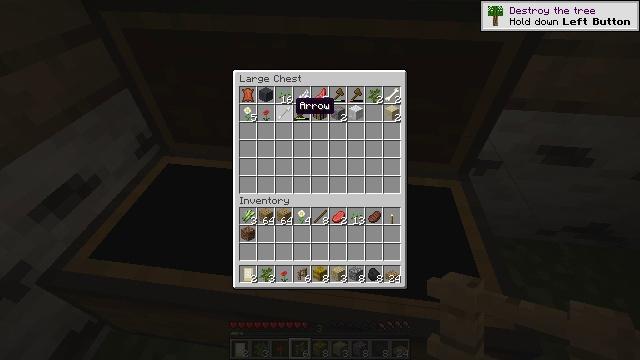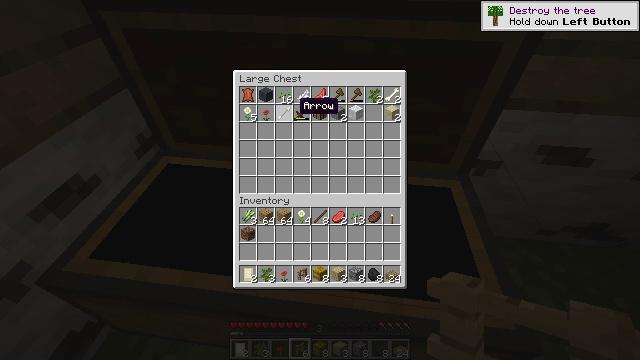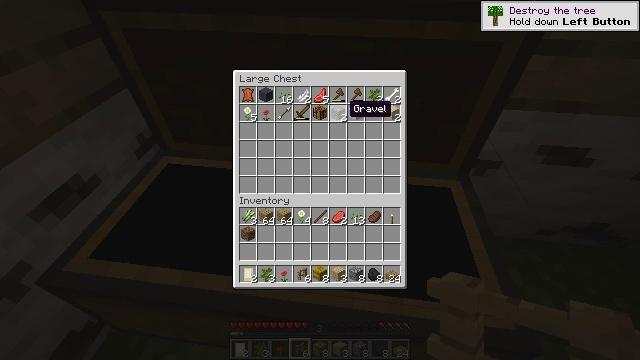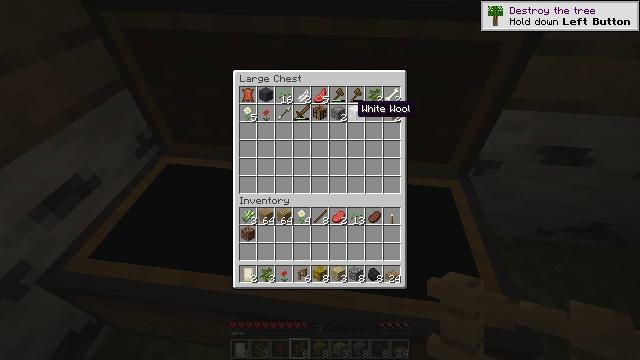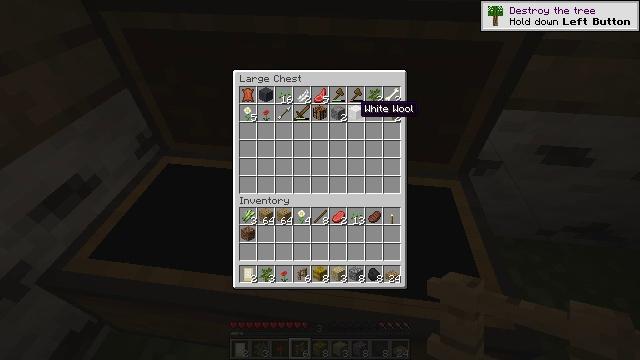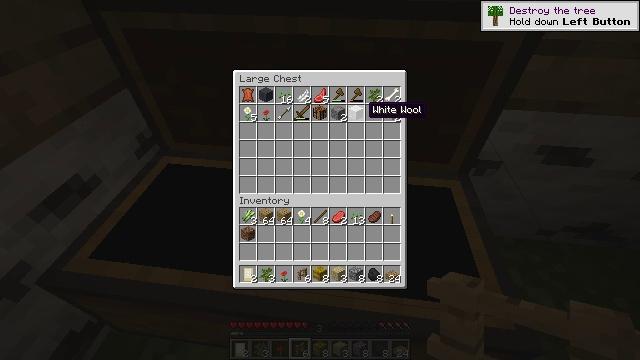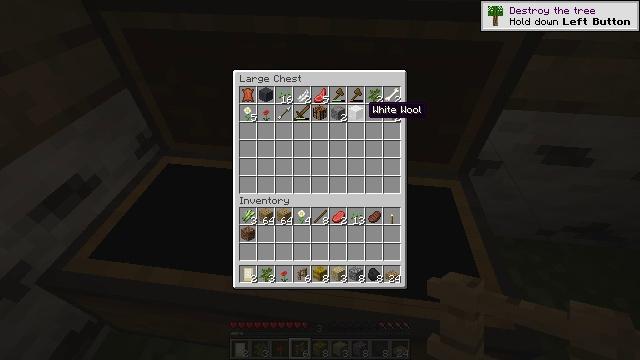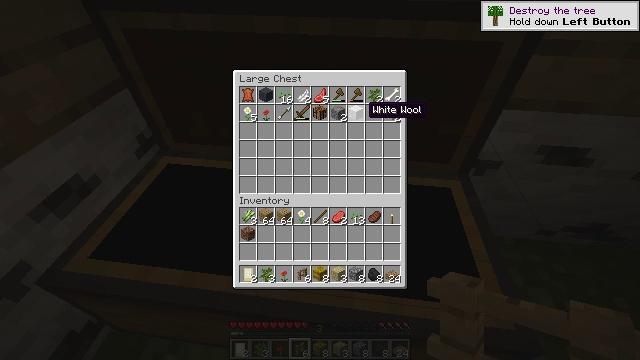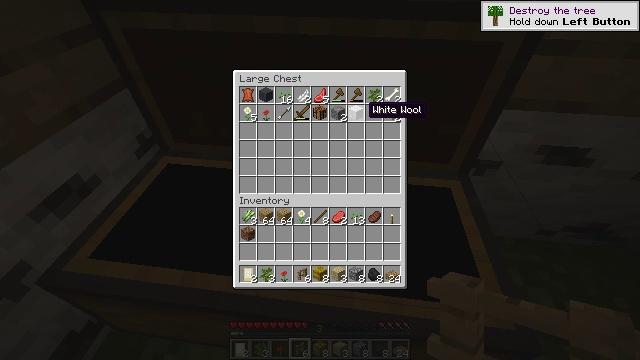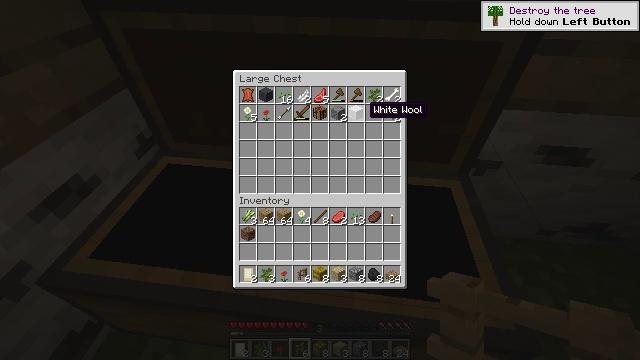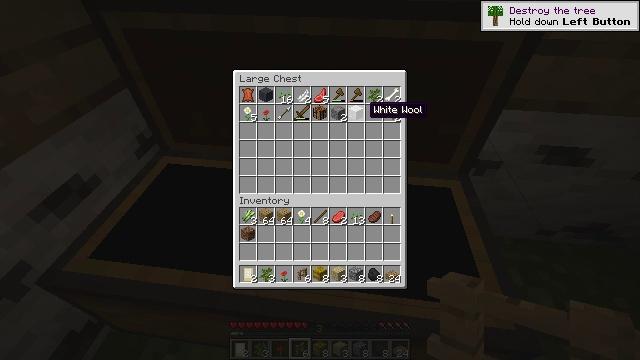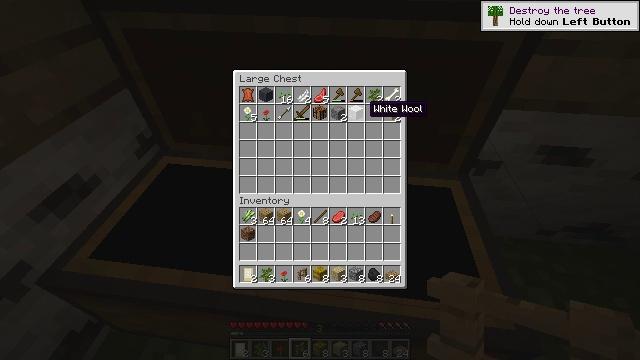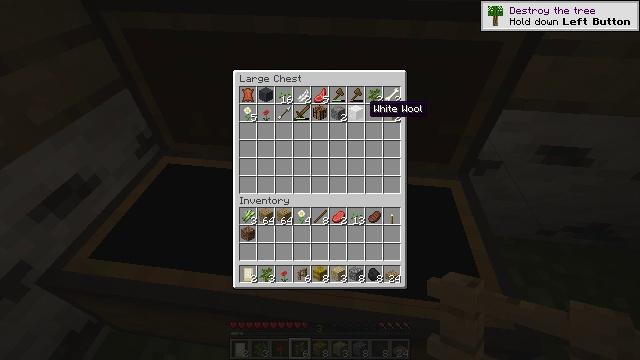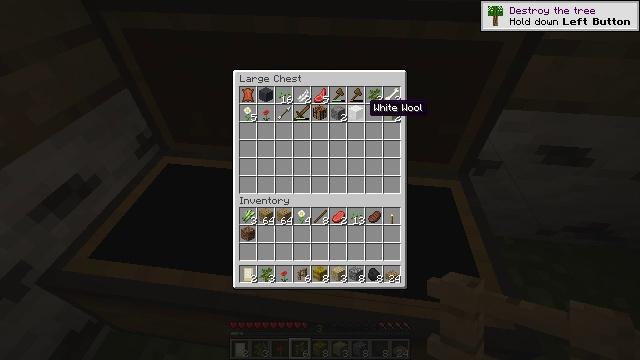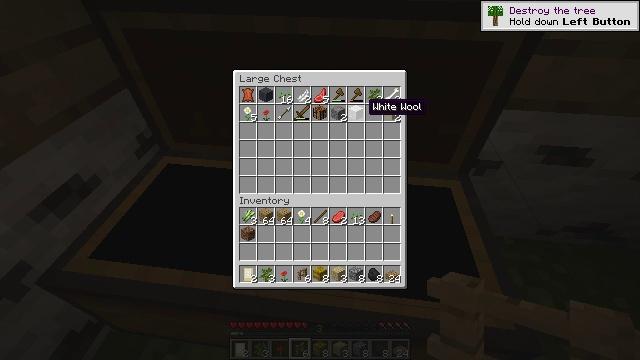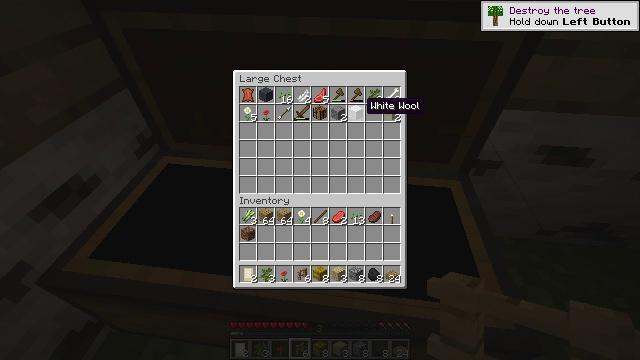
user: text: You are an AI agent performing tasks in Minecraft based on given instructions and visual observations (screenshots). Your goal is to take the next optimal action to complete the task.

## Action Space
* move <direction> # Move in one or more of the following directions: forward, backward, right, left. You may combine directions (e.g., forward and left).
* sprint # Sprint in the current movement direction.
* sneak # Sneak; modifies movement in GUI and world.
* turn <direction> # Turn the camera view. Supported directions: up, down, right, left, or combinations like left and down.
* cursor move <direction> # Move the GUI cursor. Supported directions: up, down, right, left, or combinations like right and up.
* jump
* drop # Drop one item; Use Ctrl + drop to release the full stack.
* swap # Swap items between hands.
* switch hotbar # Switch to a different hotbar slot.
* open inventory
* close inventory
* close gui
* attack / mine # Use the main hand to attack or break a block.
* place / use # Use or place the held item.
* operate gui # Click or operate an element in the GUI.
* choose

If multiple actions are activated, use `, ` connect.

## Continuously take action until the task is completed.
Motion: motion action
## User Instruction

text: Interact with the crafting table to get a birch fence gate.
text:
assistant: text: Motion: no_op
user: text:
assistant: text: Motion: cursor move right
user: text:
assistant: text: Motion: cursor move right
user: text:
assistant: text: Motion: no_op
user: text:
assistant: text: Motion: cursor move right
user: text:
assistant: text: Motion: no_op
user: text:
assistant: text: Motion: no_op
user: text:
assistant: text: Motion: no_op
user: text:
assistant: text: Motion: no_op
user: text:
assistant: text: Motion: no_op
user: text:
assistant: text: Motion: no_op
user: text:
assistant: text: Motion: no_op
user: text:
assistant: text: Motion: no_op
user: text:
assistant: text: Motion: no_op
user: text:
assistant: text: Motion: no_op
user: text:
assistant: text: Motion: no_op
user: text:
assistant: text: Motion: cursor move left
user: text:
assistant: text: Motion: no_op
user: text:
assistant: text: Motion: no_op
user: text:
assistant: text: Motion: no_op
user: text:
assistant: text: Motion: no_op
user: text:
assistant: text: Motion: no_op
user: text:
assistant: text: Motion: no_op
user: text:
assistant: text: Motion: no_op
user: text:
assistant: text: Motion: no_op
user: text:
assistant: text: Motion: no_op
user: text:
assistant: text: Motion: no_op
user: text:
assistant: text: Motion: no_op
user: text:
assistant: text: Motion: no_op
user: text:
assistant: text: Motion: no_op